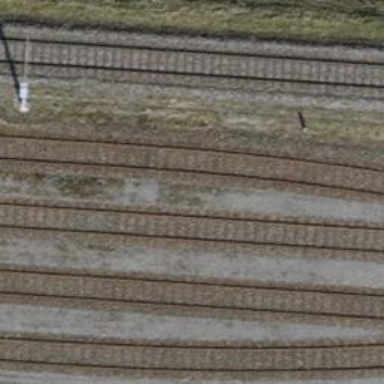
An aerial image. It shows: Railway yard.